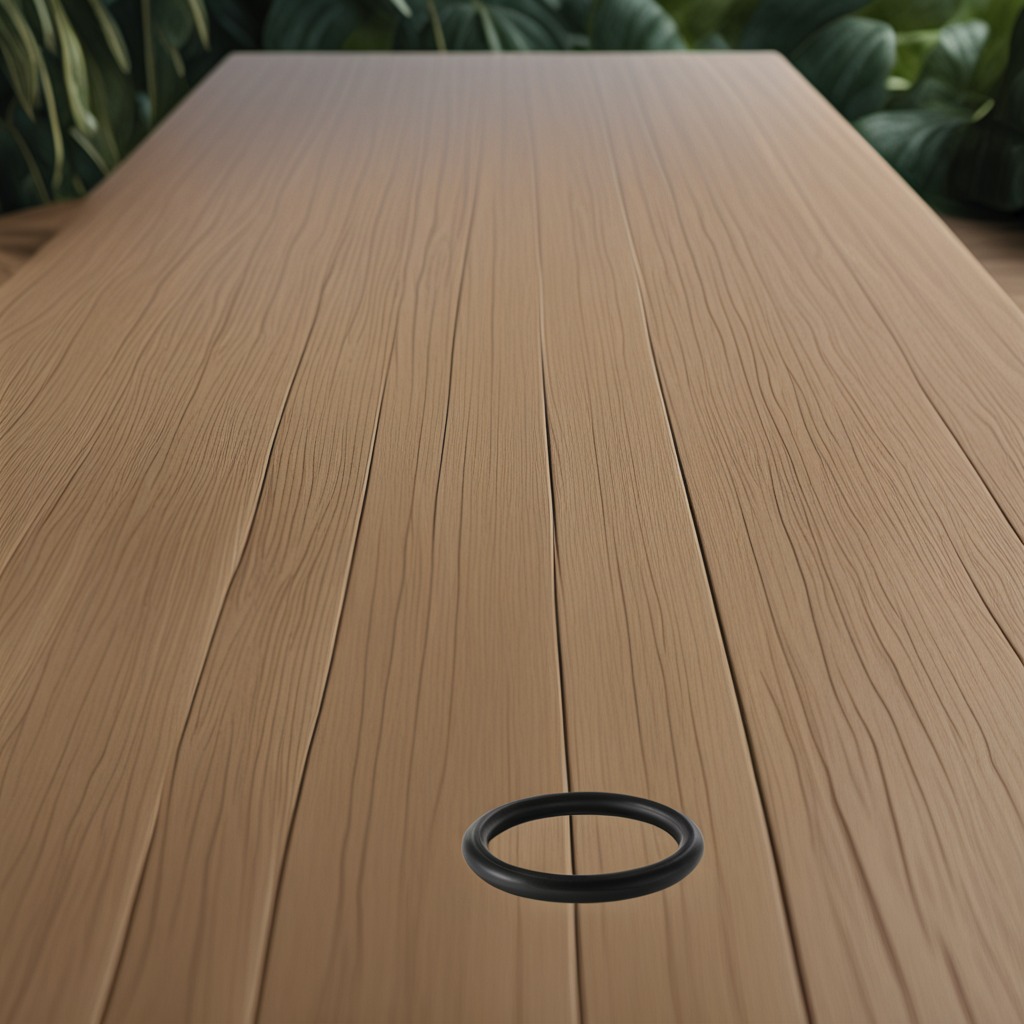
A rubber O-ring is lying on the wooden table.